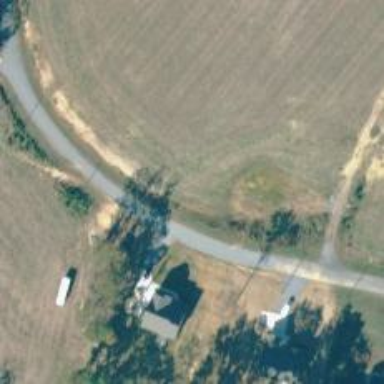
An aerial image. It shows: Driveway leading to service road.